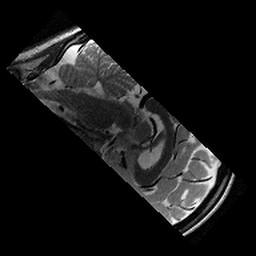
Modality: T2w
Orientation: sagittal
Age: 11
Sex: male
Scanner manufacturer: siemens
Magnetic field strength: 3 T
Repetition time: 9.23 s
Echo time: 0.067 s